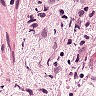
Metastatic tissue present: yes